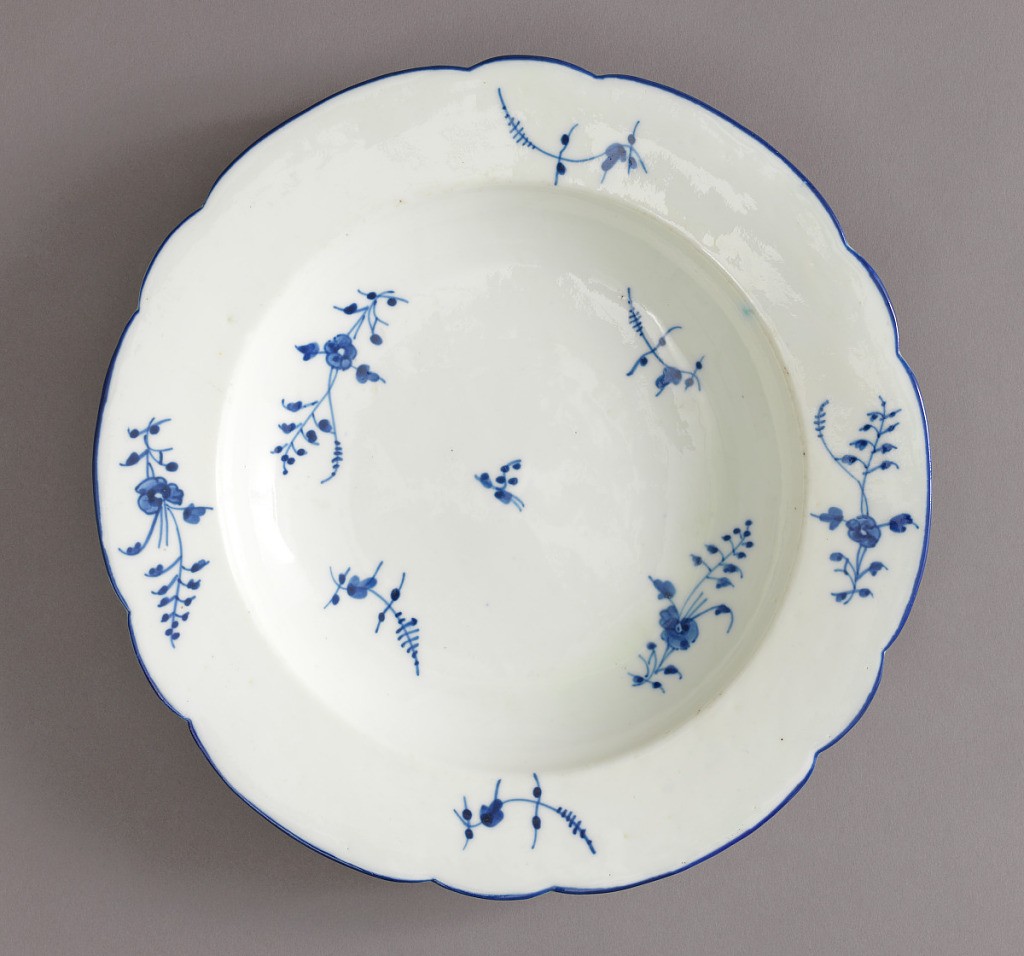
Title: Soup Plate (One of a Pair)
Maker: Chantilly Porcelain Manufactory, French, active ca. 1725 - ca. 1789
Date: ca. 1770
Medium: soft paste porcelain, vitreous enamel
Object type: plate
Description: Straight marly with shaped edge, with underglaze blue line. Sprigs of flowers in underglaze blue in cavetto and on marly.